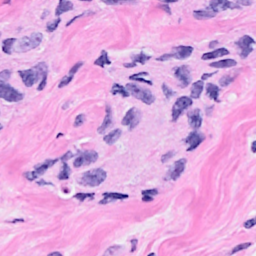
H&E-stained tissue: Breast